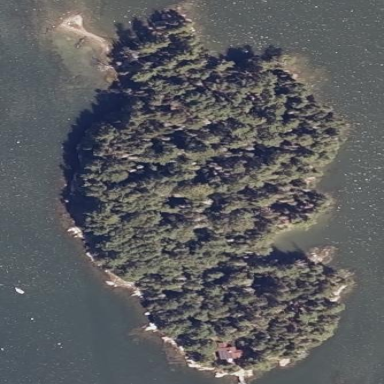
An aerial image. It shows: Island with natural coastline.